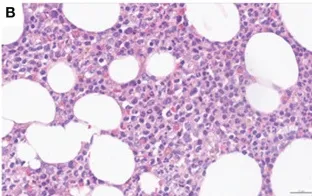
Bone marrow trephine biopsy. Absence of megacaryocytes and normal maturation pattern of erythroid and myeloid cells (H&E, X20).
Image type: pathology (h&e)